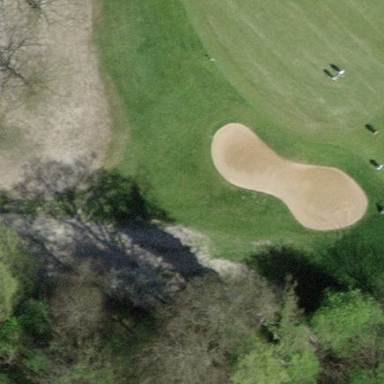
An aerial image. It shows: Golf bunker.